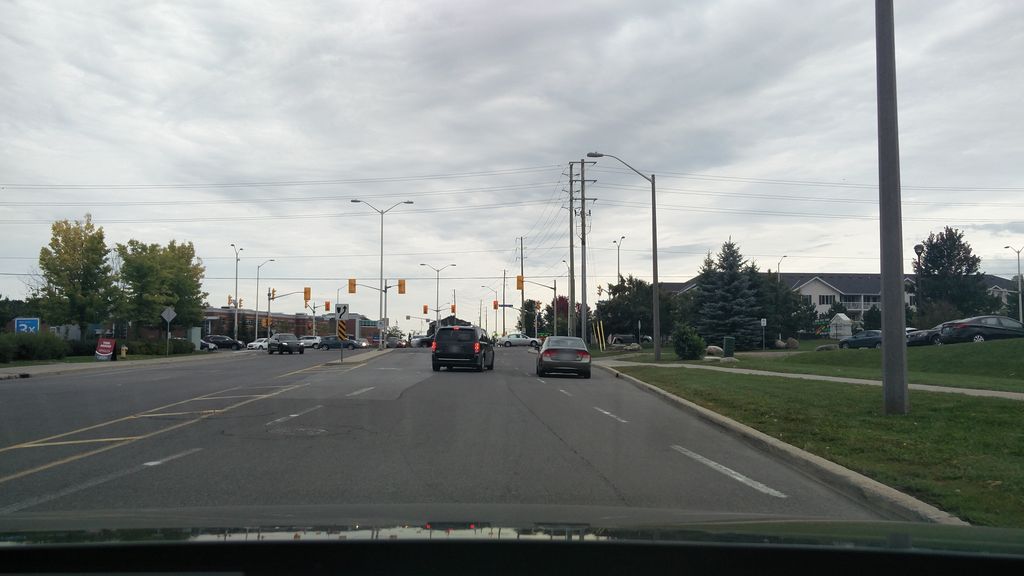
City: ottawa-gatineau